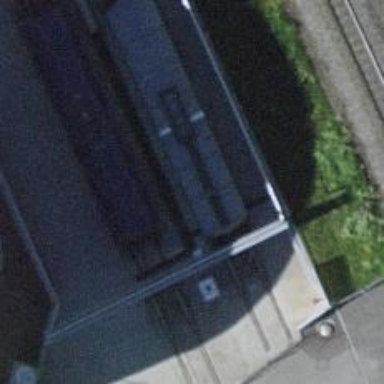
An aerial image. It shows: Railway buffer stop.